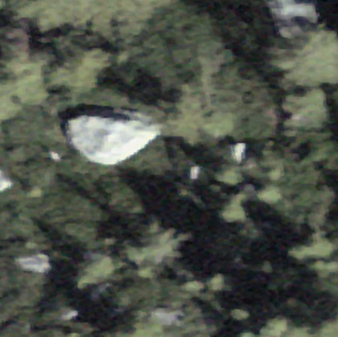
Label: bouldering_area